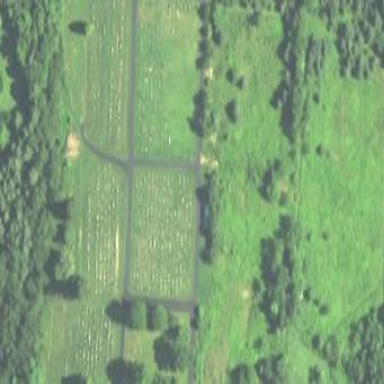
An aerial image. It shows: Cemetery.